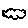
Label: cloud